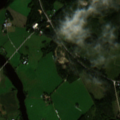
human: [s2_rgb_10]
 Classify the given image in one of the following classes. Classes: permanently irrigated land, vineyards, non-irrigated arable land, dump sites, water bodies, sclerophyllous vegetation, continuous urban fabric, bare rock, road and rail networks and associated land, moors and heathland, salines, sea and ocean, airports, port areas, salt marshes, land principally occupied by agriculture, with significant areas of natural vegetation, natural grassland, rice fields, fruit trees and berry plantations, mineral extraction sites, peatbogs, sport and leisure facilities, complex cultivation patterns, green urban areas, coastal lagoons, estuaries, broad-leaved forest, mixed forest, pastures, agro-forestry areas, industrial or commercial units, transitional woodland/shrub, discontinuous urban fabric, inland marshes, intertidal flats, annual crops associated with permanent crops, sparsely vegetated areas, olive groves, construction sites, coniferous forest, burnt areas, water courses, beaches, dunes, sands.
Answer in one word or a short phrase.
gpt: non-irrigated arable land, land principally occupied by agriculture, with significant areas of natural vegetation, coniferous forest, mixed forest, water bodies